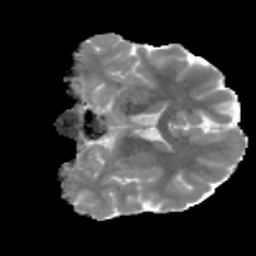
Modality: MD
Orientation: coronal
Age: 24
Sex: male
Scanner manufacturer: siemens
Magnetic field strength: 3 T
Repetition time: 3.5 s
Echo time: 0.086 s